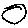
Label: circle